Question: I have created vertical TabItems with a Path object. The selected TabItem overlaps the unselected TabItems, this works fine. The overlapping is done by setting a negative margin in the TabItem Template.
For the unselected TabItems right now a TabItem is overlapped by the TabItem below. For example in the picture Tab 4 overlaps Tab 3 and Tab 3 overlaps Tab 2.
I would like to change the overlapping order for the unselected Tab Items, so that an unselected TabItem overlaps the TabItem below and is overlapped by the TabItem above, e.g. Tab 2 overlaps Tab 3 and Tab 3 overlaps Tab 4.
I have tried to set the FlowDirection property of TabPanel, but this doesn't work.
How can I achieve this? Any help is appreciated. Thanks in advance!

'''
<Style x:Key="styleMainNavTabControl" TargetType="{x:Type TabControl}">
<Setter Property="TabStripPlacement" Value="Left" />
<Setter Property="SnapsToDevicePixels" Value="true"/>
<Setter Property="Template">
<Setter.Value>
<ControlTemplate TargetType="{x:Type TabControl}">
<Grid>
<Grid.ColumnDefinitions>
<ColumnDefinition Width="*" />
<ColumnDefinition Width="200"/>
</Grid.ColumnDefinitions>
<Border Grid.Column="0" Background="White" BorderBrush="Black" BorderThickness="0,0,1,0" Padding="20">
<ContentPresenter ContentSource="SelectedContent" />
</Border>
<Border Grid.Column="1" Padding="0,30,10,0" Background="#F7F3F7">
<TabPanel Panel.ZIndex="1" Margin="-1,0,0,0" FlowDirection="RightToLeft" IsItemsHost="True" Background="Transparent"/>
</Border>
</Grid>
</ControlTemplate>
</Setter.Value>
</Setter>
</Style>
<Style x:Key="styleMainNavTabItem" TargetType="{x:Type TabItem}">
<Setter Property="MinHeight" Value="90" />
<Setter Property="FontSize" Value="14" />
<Setter Property="Template">
<Setter.Value>
<ControlTemplate TargetType="{x:Type TabItem}">
<Grid Margin="0,0,0,-35">
<Path Name="TabPath" Stroke="Black" StrokeThickness="1" Fill="LightGray" Data="M 0,0 a 10,10 0 0 0 10,10 h 150 a 20,20 0 0 1 20,20 v 60 a 20,20 0 0 1 -20,20 h -150 a 10,10 0 0 0 -10,10 z" />
<ContentPresenter ContentSource="Header" Margin="10,2,10,2" VerticalAlignment="Center" TextElement.Foreground="#FF000000"/>
</Grid>
<ControlTemplate.Triggers>
<Trigger Property="IsSelected" Value="True">
<Setter Property="Panel.ZIndex" Value="100" />
<Setter TargetName="TabPath" Property="Fill" Value="White" />
<Setter TargetName="TabPath" Property="Data" Value="M 0,0 a 10,10 0 0 0 10,10 h 150 a 20,20 0 0 1 20,20 v 60 a 20,20 0 0 1 -20,20 h -150 a 10,10 0 0 0 -10,10" />
</Trigger>
<Trigger Property="IsSelected" Value="False">
<Setter Property="Panel.ZIndex" Value="90" />
</Trigger>
</ControlTemplate.Triggers>
</ControlTemplate>
</Setter.Value>
</Setter>
'''
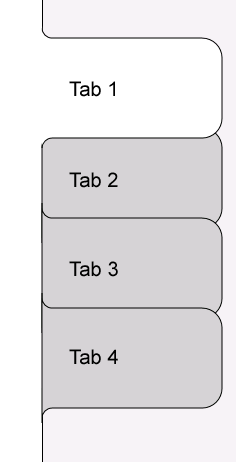
Answer: I think the easiest way to do this is with a MultiBinding/Converter that uses the Parent's 'ItemsContainerGenerator' to determine the 'ZIndex'. It would look something like so:
'''
public class TabZIndexConverter : IMultiValueConverter
{
public object Convert(object[] values, Type targetType, object parameter, CultureInfo culture)
{
var tabItem = values[0] as TabItem;
var tabControl = values[1] as TabControl;
if (tabItem == null || tabControl == null) return Binding.DoNothing;
var count = (int)values[2];
var index = tabControl.ItemContainerGenerator.IndexFromContainer(tabItem);
return count - index;
}
public object[] ConvertBack(object value, Type[] targetTypes, object parameter, CultureInfo culture)
{
throw new NotSupportedException();
}
}
'''
You would then change your TabItem style to set the 'ZIndex' in a setter (and remove the second trigger, as it will disable this setter):
'''
<Style x:Key="styleMainNavTabItem" TargetType="{x:Type TabItem}">
<Setter Property="Panel.ZIndex">
<Setter.Value>
<MultiBinding Converter="{StaticResource tabZIndexConverter}">
<Binding RelativeSource="{RelativeSource Self}" />
<Binding RelativeSource="{RelativeSource AncestorType={x:Type TabControl}}" />
<Binding Path="Items.Count" RelativeSource="{RelativeSource AncestorType={x:Type TabControl}}" />
</MultiBinding>
</Setter.Value>
</Setter>
...
</Style>
'''